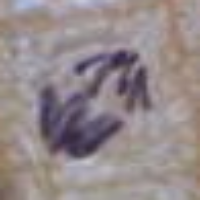
Label: anaphase